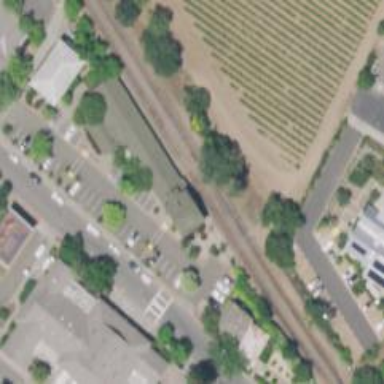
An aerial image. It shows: Preserved rail siding.